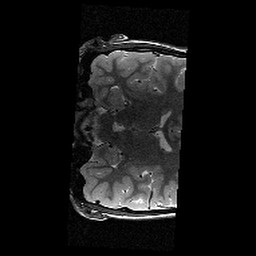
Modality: T2w
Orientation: coronal
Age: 11
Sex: male
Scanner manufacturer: siemens
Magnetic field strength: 3 T
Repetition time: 8.46 s
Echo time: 0.067 s